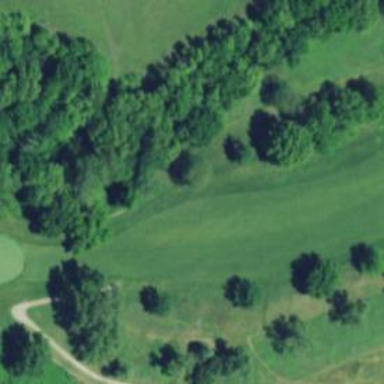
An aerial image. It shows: Golf hole.